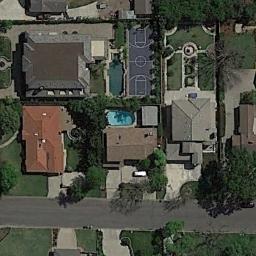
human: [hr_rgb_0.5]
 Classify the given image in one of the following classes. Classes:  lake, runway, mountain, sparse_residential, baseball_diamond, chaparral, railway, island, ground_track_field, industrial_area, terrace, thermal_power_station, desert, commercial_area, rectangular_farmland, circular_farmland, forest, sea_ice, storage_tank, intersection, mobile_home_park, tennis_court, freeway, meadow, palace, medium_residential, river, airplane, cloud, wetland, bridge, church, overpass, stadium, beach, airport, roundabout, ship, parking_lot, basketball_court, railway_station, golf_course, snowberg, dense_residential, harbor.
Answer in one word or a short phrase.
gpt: basketball_court